Question: I am trying to retrieve matches from a comma separated list that is located inside parenthesis using regular expression.
What's worth noting is that the expression should ideally handle all possible cases, where the list could be empty or could have more than 3 entries = 0 or more matches in the second capture group.
The expression I have right now looks like this:

'''
SomeText\/(.*)\s\(((,\s)?([\w\s\.]+))*\)
'''
The string I am testing this on looks like this:
'''
SomeText/1.0.4 (debug, OS X 10.11.2, Macbook Pro Retina)
'''
Result of this is:
'''
1. [6-11] '1.0.4'
2. [32-52] ', Macbook Pro Retina'
3. [32-34] ', '
4. [34-52] 'Macbook Pro Retina'
'''
The desired result would look like this:
'''
1. [6-11] '1.0.4'
2. [32-52] 'debug'
3. [32-34] 'OS X 10.11.2'
4. [34-52] 'Macbook Pro Retina'
'''
According to the image above (as far as I can see), the expression should work on the test string. What is the cause of the weird results and how could I improve the expression?
---
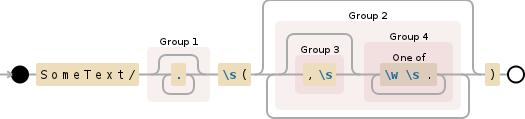
Answer: Probably the <URL> works best here for binding the match to an entry point. This regex is designed for input that is always similar to the sample that is provided in your question.
'''
(?<=SomeText\/|\G(?!^))[(,]? *\K[^,)(]+
'''
- '(?<=SomeText\/|\G)'<URL>'','
<URL>
---
Another idea with use of <URL>.
'''
SomeText\/([^(]*)\(|\G(?!^),? *([^,)]+)
'''
This one without lookbehind is a bit more accurate (it also requires the opening parenthesis), of better performance (needs fewer steps) and probably easier to understand and maintain.
- 'SomeText\/([^(]*)\(''$1'- '|\G(?!^),? *([^,)]+)''$2'','')'
<URL>